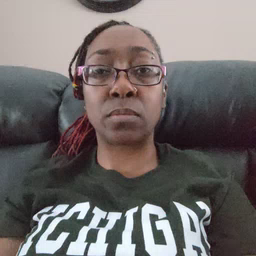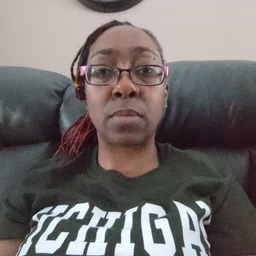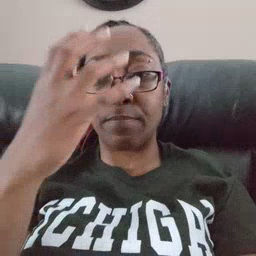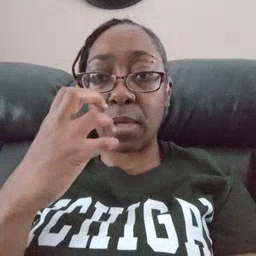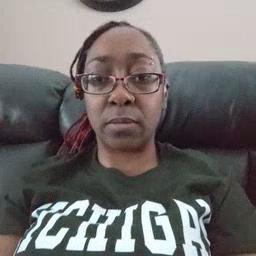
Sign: mad